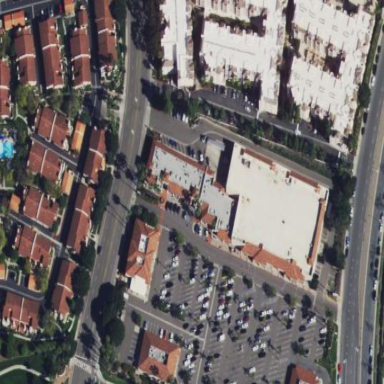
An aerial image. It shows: Commercial building.